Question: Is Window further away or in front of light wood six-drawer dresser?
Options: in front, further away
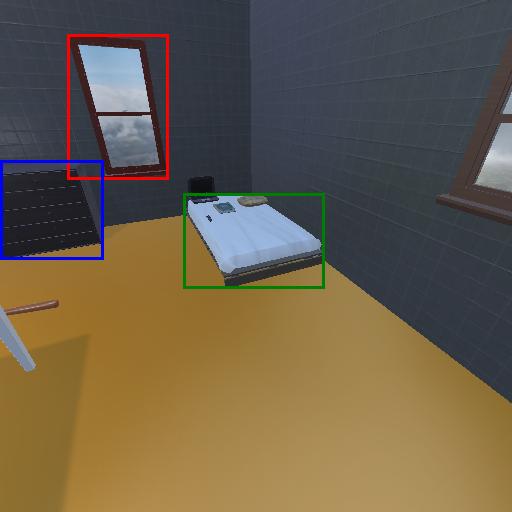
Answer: in front